Question:
Is there a way to retrieve all the child nodes to a textView?, i wanted to create a users log where you can tract what kind of transactions users have made, but i can't figure out how to get the nodes, and its list of children.
the code so far:
'''
database = FirebaseDatabase.getInstance();
String uid = FirebaseAuth.getInstance().getCurrentUser().getUid();
reference = FirebaseDatabase.getInstance().getReference().child("Users").child(uid).child("Logs");
btn1.setOnClickListener(new View.OnClickListener() {
@Override
public void onClick(View v) {
reference.addValueEventListener(new ValueEventListener() {
@Override
public void onDataChange(@NonNull DataSnapshot datasnapshot) {
String uid = FirebaseAuth.getInstance().getCurrentUser().getUid();
String logs = datasnapshot.child(uid).child("Logs").getValue().toString();
tv1.setText(logs);
}
@Override
public void onCancelled(@NonNull DatabaseError error) {
}
});
'''
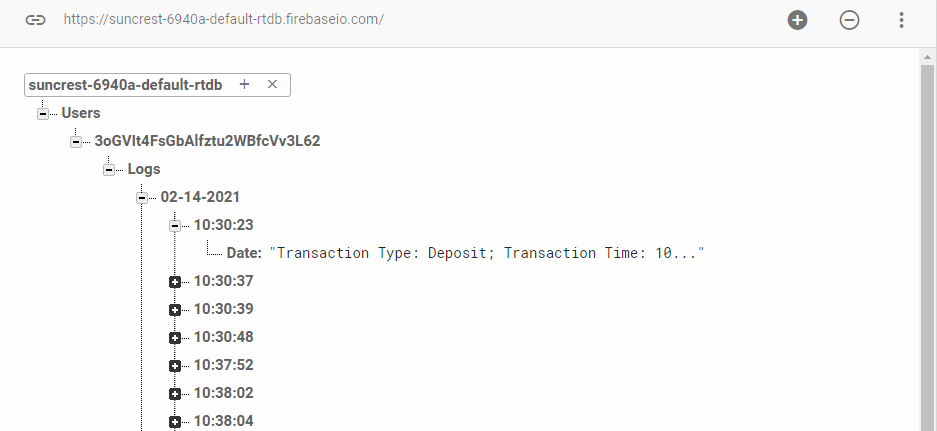
Answer: You're attaching a 'ValueEventListener' to path '/Users/$uid/Logs' in your database, so the 'datasnapshot' in your 'onDataChange' contains the information for that node and any data under it.
When you then try to get the value of 'datasnapshot.child(uid).child("Logs")' from that data snapshot, there is not child '$uid/Logs' in 'datasnapshot', so the value is going to be 'null'.
---
To get the value for all the logs, you can
'''
datasnapshot.getValue()
'''
This will return a 'Map<String, Object>' that you can then loop over.
---
Alternatively, you can loop over all the logs by date, and then by time, and print the value of the 'Date' property for each, that'd be something like:
'''
reference.addValueEventListener(new ValueEventListener() {
@Override
public void onDataChange(@NonNull DataSnapshot datasnapshot) {
for (DataSnapshot daySnapshot: datasnapshot.getChildren()) {
Log.d("Firebase", dateSnapshot.getKey());
for (DataSnapshot timeSnapshot: daySnapshot.getChildren()) {
Log.d("Firebase", timeSnapshot.getKey());
Log.d("Firebase", timeSnapshot.child("Date").getValue(String.class));
}
}
}
...
'''
To learn how to then show this in a list view or a recycler view, I recommend searching for that: <URL>